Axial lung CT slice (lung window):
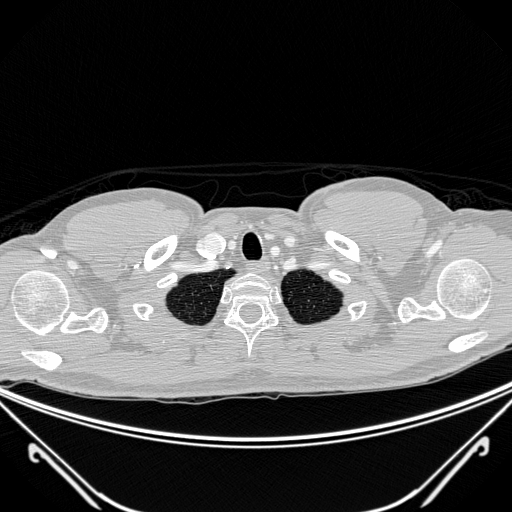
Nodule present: no